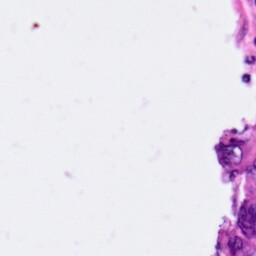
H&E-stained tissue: Pancreatic